A scalogram of one vibration snapshot from a rotating bearing is shown, computed with a continuous wavelet transform. Determine the bearing's health state. Answer with exactly one of: normal, inner_race, outer_race, ball.
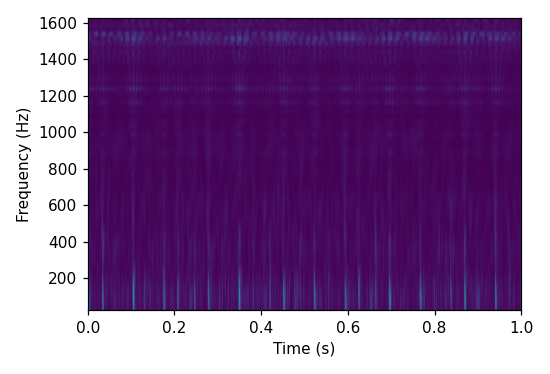
Answer: inner_race